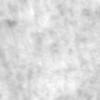
Label: no_change